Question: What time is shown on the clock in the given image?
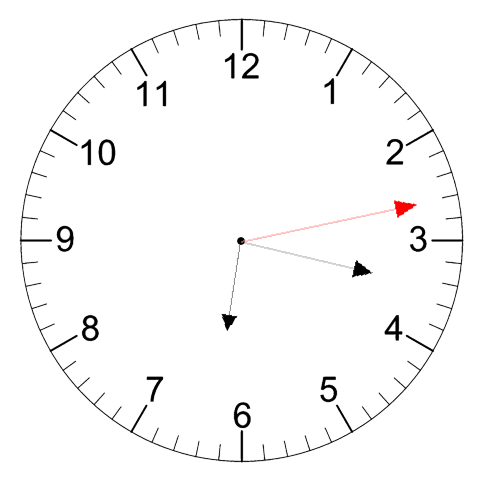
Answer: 06:17:13